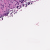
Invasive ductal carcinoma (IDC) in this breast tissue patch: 1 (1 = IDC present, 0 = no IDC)